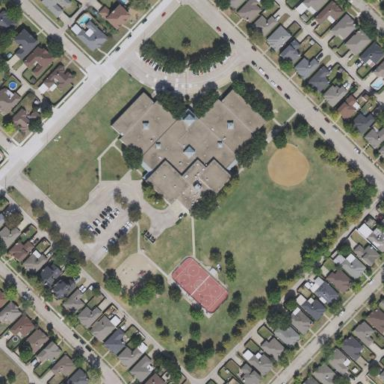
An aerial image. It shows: School building on plot of land.